Question: I already search some of the topics here about access to path is denied but it's different from my problem.
I made a music player application for wp7 in vs studio. The music player is working fine if i debug it or deploy it in my Computer.
I burned the music player to cd using nero because i'm going to pass it to my professor but when debug or deploy it, it shows error.
Here's the error.

How can i burn my application to cd correctly??
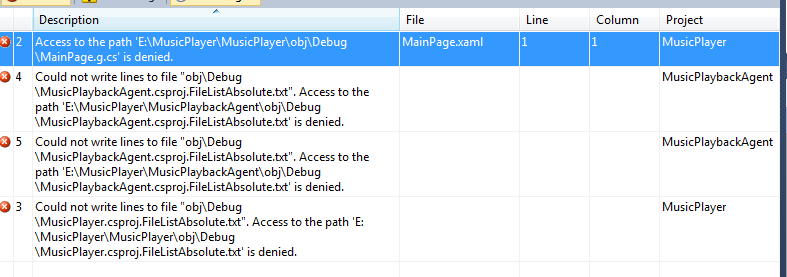
Answer: Are you debugging through the CD? You can only debug through a writable CD as Visual Studio will need to write contents to the files located in the 'obj' directory. This means that if it's a Read Only CD, then you won't be able to debug through the CD.
Thanks,
I hope this helps :)